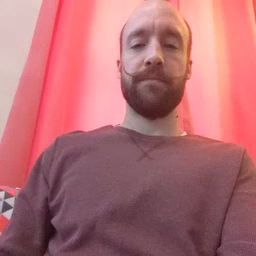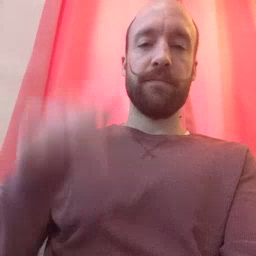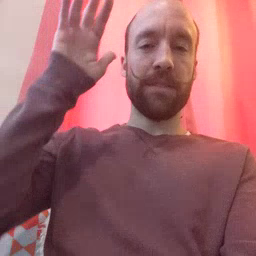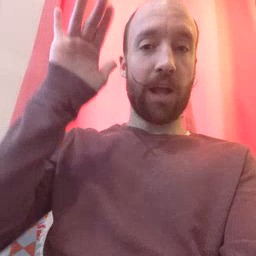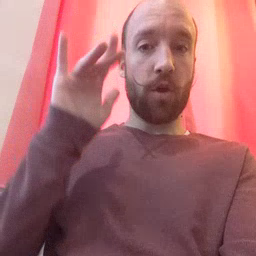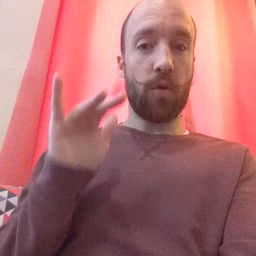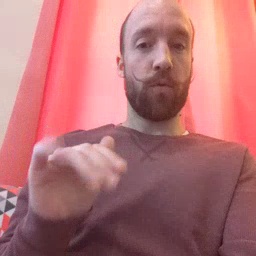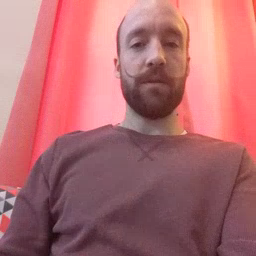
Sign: snow